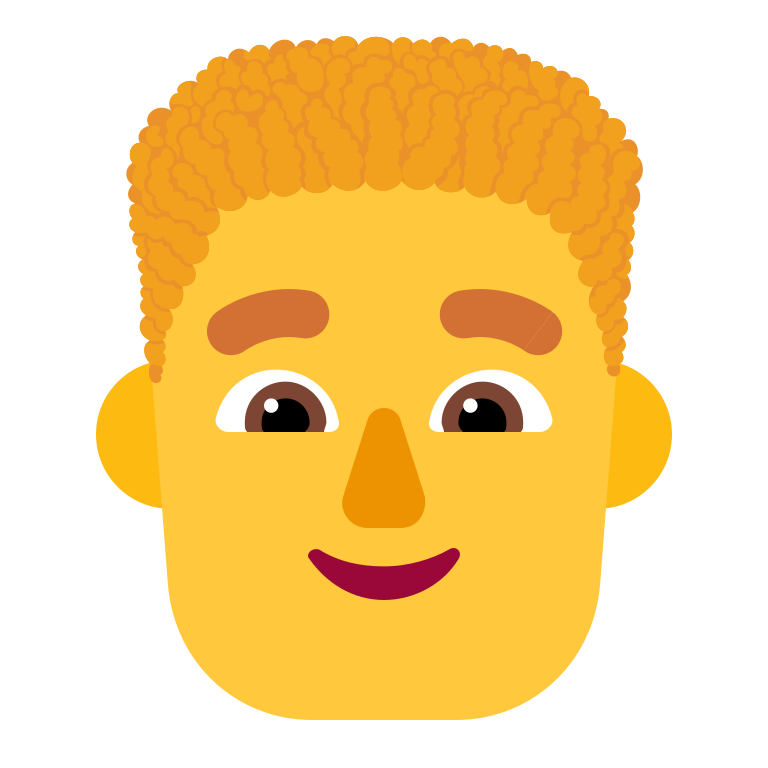
man curly hair flat default